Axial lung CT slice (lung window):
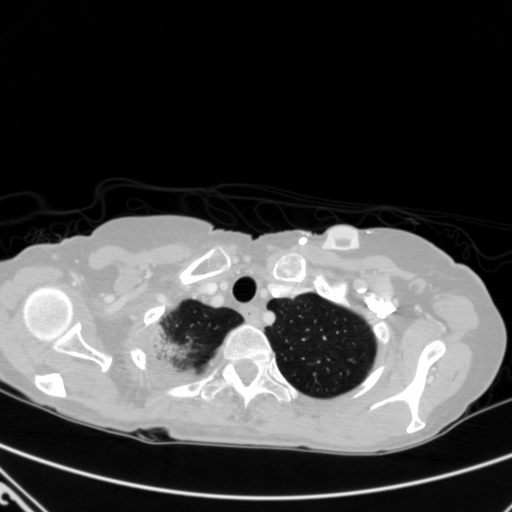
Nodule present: no